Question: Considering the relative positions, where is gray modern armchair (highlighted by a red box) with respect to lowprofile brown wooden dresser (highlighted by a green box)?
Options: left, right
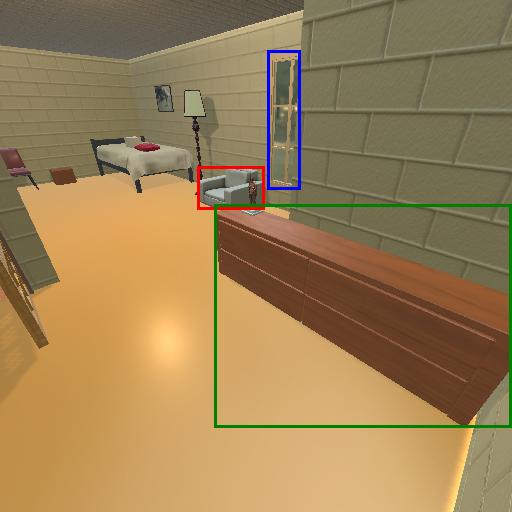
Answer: left